Question: I have drawn a circle and applied radial gradient. fine. But when i changed the dimension to oval, the radial gradient is not changing. check the below screen -
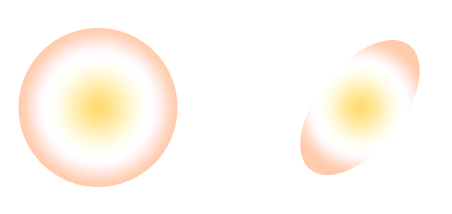
Answer: Convert your shape to a smart object first, then resize it.